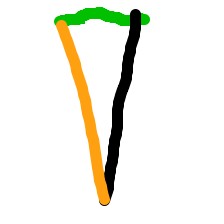
Shape: triangle